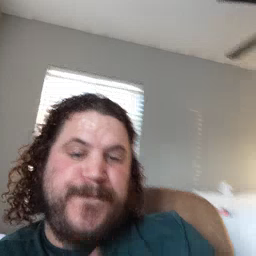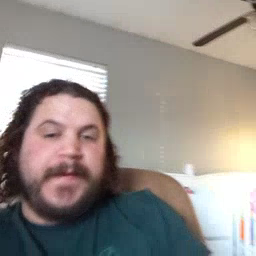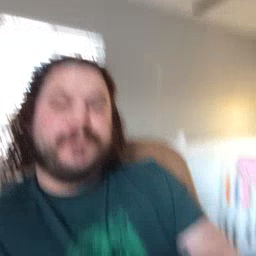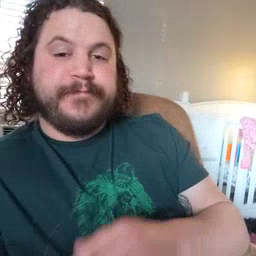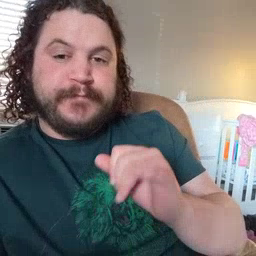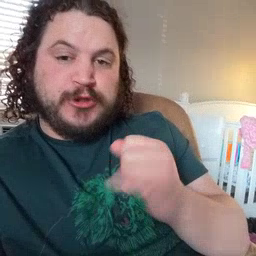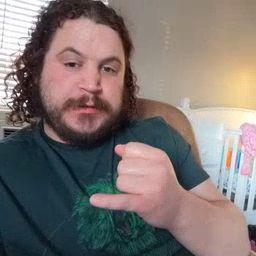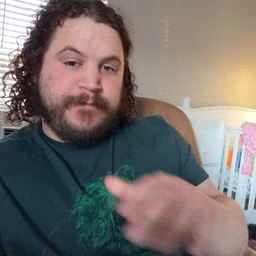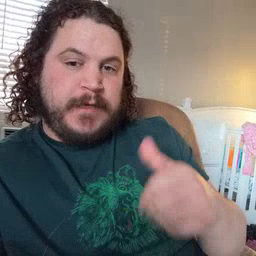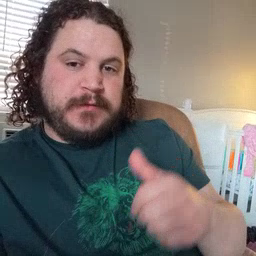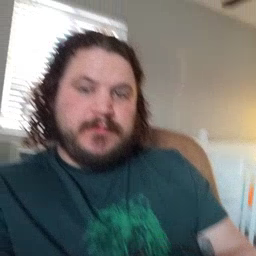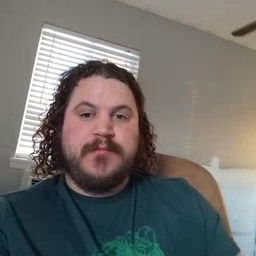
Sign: jeans